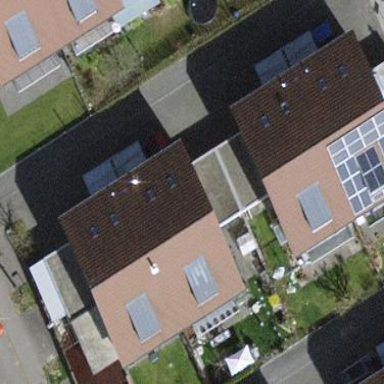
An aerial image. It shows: Simple and straightforward house.